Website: home-depot
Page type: delivery-shipping
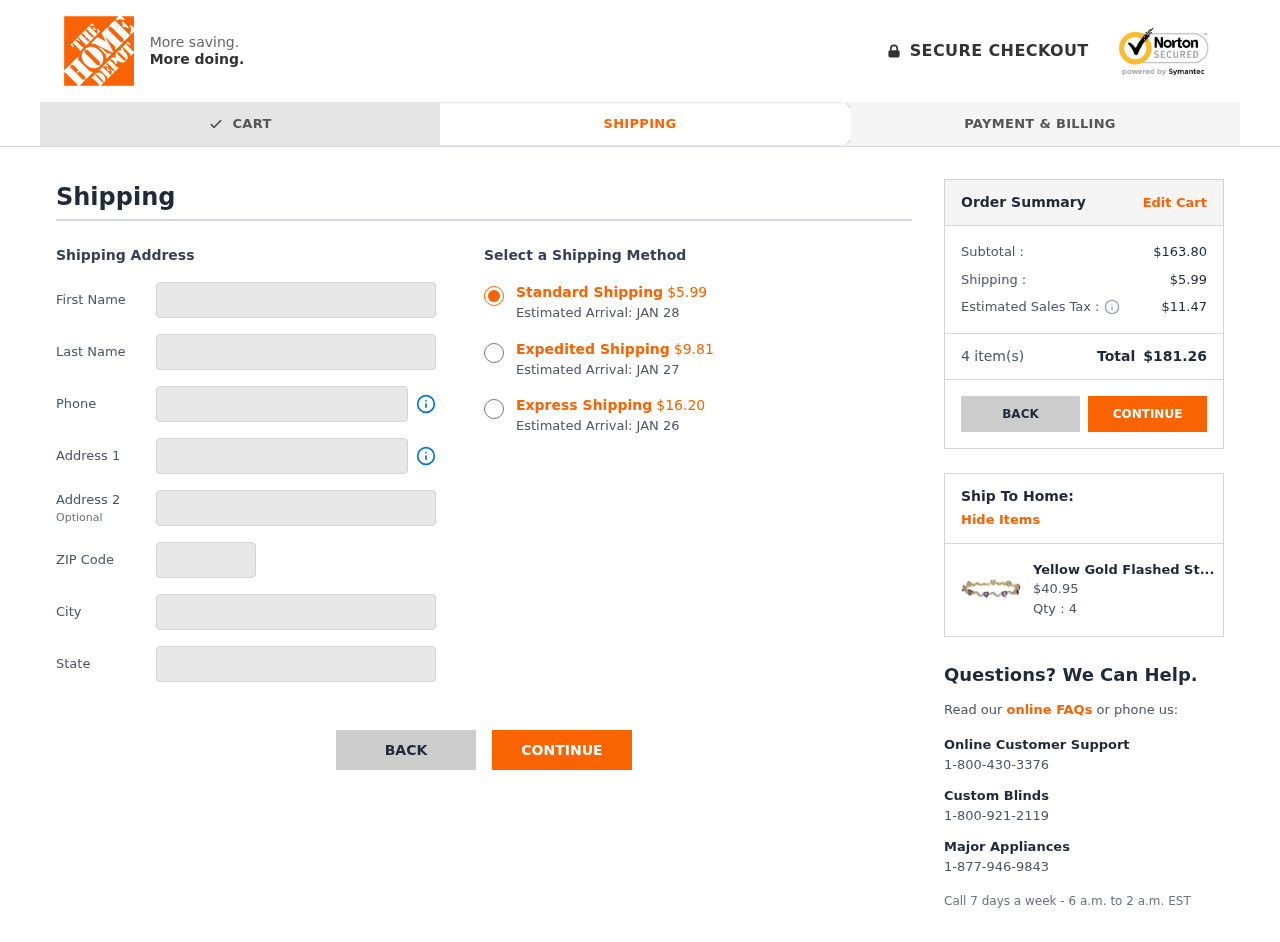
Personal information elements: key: PII_CITY
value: West Valerieton
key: PII_FIRSTNAME
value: Debra
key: PII_LASTNAME
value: Clark
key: PII_PHONE
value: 7015653309
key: PII_POSTCODE
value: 63445
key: PII_STATE
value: South Dakota
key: PII_STREET
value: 03297 Patterson Branch Apt. 984
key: PII_STREET2
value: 8674 Hannah Square Suite 941
Product elements: key: PRODUCT1_NAME
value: Yellow Gold Flashed Sterling Silver Amethyst and Diamond Accent Heart Wave Bracelet, 7.25"
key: PRODUCT1_PRICE
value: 40.95
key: PRODUCT1_QUANTITY
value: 4
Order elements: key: ORDER_SHIPPING_COST_STANDARD
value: $5.99
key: ORDER_DELIVERY_DATE
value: JAN 28
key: ORDER_SHIPPING_COST_EXPEDITED
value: $9.81
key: ORDER_DELIVERY_DATE_EXPEDITED
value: JAN 27
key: ORDER_SHIPPING_COST_EXPRESS
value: $16.20
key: ORDER_DELIVERY_DATE_EXPRESS
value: JAN 26
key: ORDER_SUBTOTAL
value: $163.80
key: ORDER_SHIPPING_COST
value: $5.99
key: ORDER_TAX
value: $11.47
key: ORDER_NUM_ITEMS
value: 4
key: ORDER_TOTAL
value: $181.26